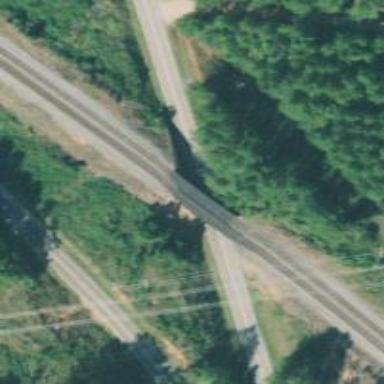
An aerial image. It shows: Bridge over railway line.